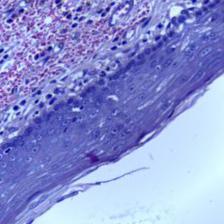
Diagnosis: Normal